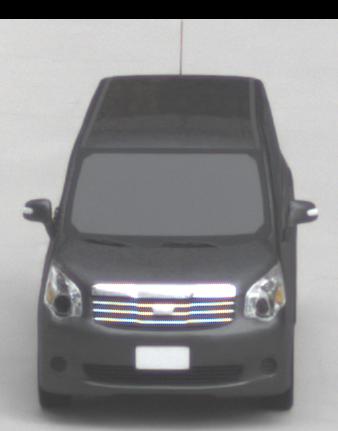
Make: Toyota
Model: Noah
Detailed model: Voxy R70G
Model produced from: 2007
Model produced until: 2013
Doors: 5
Color: gray
Road condition: dry road
Daytime: midday
Contrast: low contrast